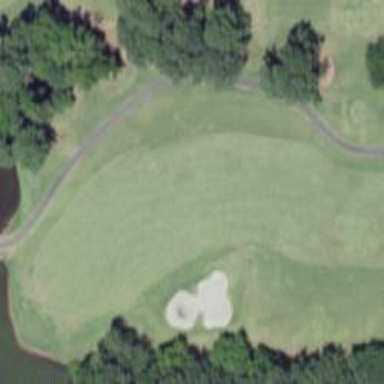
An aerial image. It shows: Golf fairway surrounded by grass.